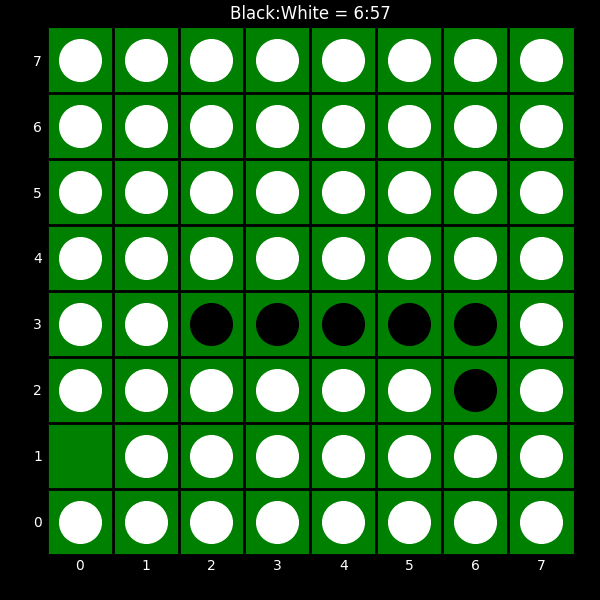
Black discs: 6
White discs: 57